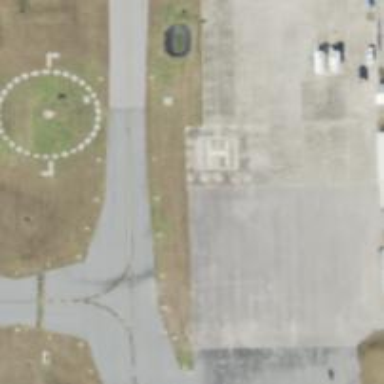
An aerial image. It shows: Image showing helipad at airport.